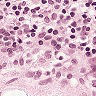
Metastatic tissue present: no